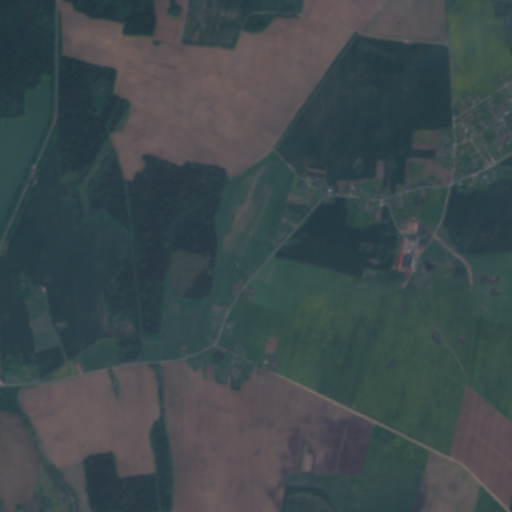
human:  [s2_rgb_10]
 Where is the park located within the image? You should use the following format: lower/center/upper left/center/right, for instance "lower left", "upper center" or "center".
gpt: The park is located in the upper right of the image.
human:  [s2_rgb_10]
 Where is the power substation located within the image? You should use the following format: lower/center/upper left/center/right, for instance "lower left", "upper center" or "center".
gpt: The power substation is located in the lower left of the image.
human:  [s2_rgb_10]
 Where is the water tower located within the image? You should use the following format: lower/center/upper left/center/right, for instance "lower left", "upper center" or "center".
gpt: The water tower is located in the upper right of the image.
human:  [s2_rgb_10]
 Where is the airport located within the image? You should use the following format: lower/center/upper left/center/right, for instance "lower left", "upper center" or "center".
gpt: There is no airport in the image.